Interaction volume radius: 5 \u00c5
Interaction volume height: 25 \u00c5
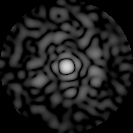
Disorder parameter: 0.8544